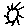
Label: sun